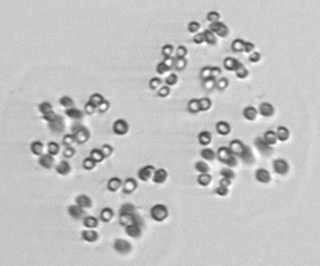
Label: Phaeocystis